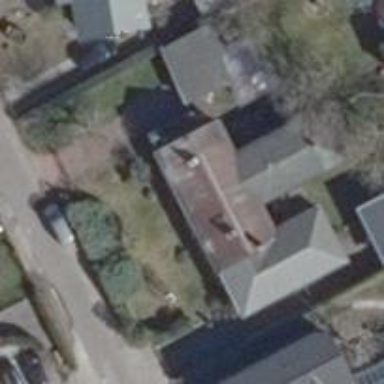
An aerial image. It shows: Semidetached house.